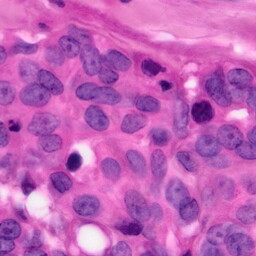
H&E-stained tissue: Pancreatic